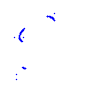
Particle: proton